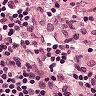
Metastatic tissue present: no